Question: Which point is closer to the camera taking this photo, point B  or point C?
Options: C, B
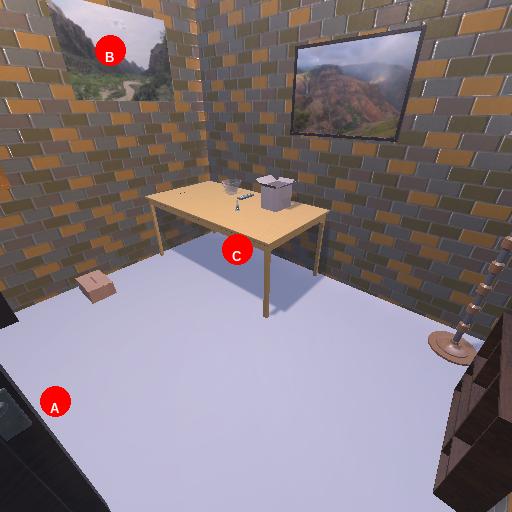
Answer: C